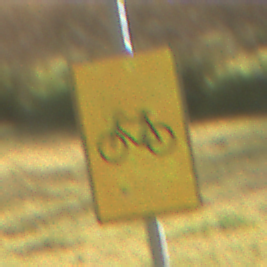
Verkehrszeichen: RadverkehrOhnePfeilsymbol
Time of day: MorningAfternoon
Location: Outdoor (Nature)
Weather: PartlyCloudy
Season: NotSpecified
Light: Natural